Question: My 'gender' variable is a factor with three levels: '""', '"Female"', and '"Male"'. How can I remove '""' from its levels?

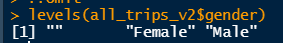
Answer: You can use
'''
levels(all_trips_v2$gender)[1] <- NA
'''
---
Here is a test:
'''
x <- factor(c("", "F", "M"))
levels(x)
#[1] "" "F" "M"
## the first level is ""; reset it to NA
levels(x)[1] <- NA
x
#[1] <NA> F M
#Levels: F M
levels(x)
#[1] "F" "M"
'''